Question: I'm learning JS and I'm stuck...
I want to create a countdown (it's done, my countdown is working) who keep running when the page is reloaded.
I used the sessionStorage to "save" the countdown value and also to check if a sessionStorage exists when the page is loaded.
The problem is, I don't know how keep running the countdown with values saved in the sessionStorage.
Could you please help me?
'''
class Timer {
constructor(secondes, minutes) {
this.secondes = secondes;
this.minutes = minutes;
this.button = document.getElementById("button");
this.counter = document.getElementById("counter");
this.storageCheck();
}
countdown(minutes) {
var seconds = this.secondes;
var mins = this.minutes;
var myCounter = this.counter;
function tick() {
var current_minutes = mins-1;
seconds--;
myCounter.innerHTML = current_minutes + ":" + (seconds < 10 ? "0" : "") + seconds;
var duration = sessionStorage.setItem("timer", myCounter.innerHTML);
if( seconds > 0 ) {
setTimeout(tick, 1000);
} else {
if(mins > 1){
countdown(mins-1);
}
}
}
tick();
}
buttonClick() {
button.addEventListener("click", () => {
this.countdown(this.minutes);
})
}
storageCheck() {
if (sessionStorage.getItem("timer")) {
// keep the countdown running
}
}
}
let newTimer = new Timer(60, 20);
newTimer.buttonClick();
'''
'''
<!DOCTYPE html>
<html>
<head>
<title>Test Countdown</title>
</head>
<body>
<div id="counter"></div>
<button id="button">Run</button>
<script type="text/javascript" src="countdown.js"></script>
</body>
</html>
'''

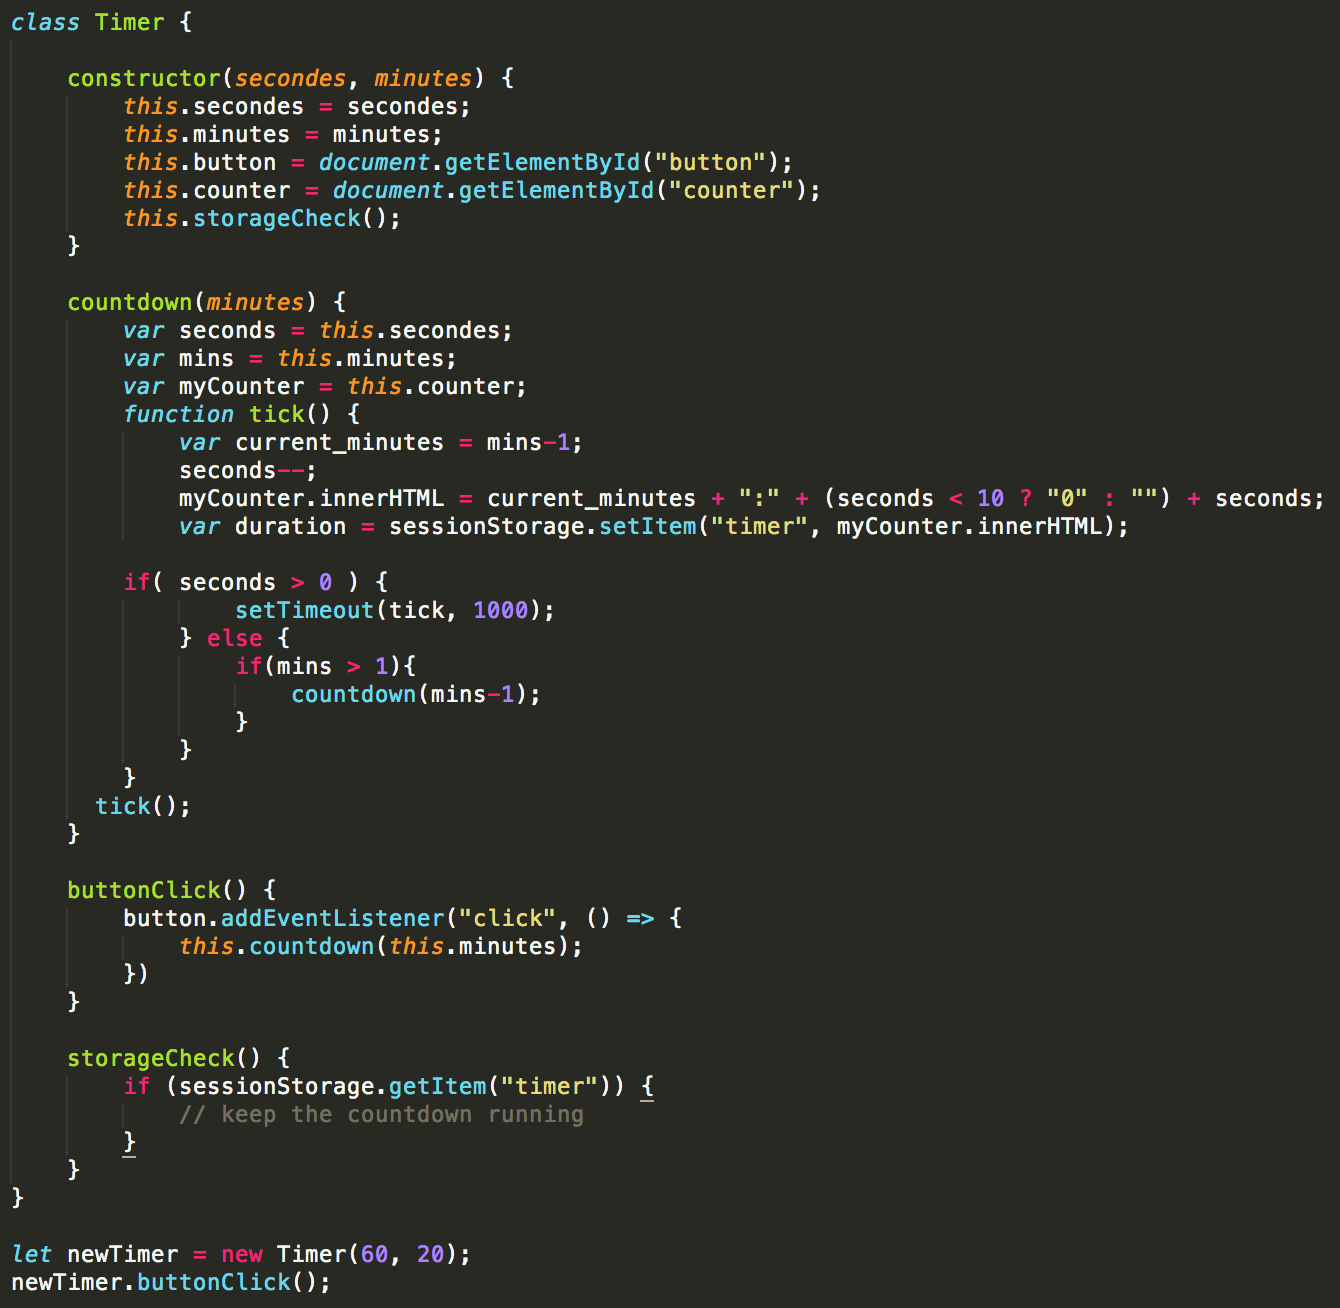
Answer: In constructor before initializing secondes and minutes check if they are in the storage.If they dont exists then only set the 'this.secondes = secondes' and 'this.minutes = minutes;'
'''
constructor(secondes, minutes) {
this.button = document.getElementById("button");
this.counter = document.getElementById("counter");
if(!this.storageCheck()){ //check if seconds are mins are stored in storage
this.secondes = secondes; //if not set mins and sec to value passed in constructor
this.minutes = minutes;
}
else{
this.countdown(this.minutes);
}
}
'''
In storage check function , check if the values are there, if there get the values and set to this.secondes and this.minutes and return true else return false
'''
storageCheck() {
//if both mins and secs exists
if (sessionStorage.getItem("mins") &&sessionStorage.getItem("secs")) {
// keep the countdown running
this.minutes=parseInt(sessionStorage.getItem("mins"));//get min
this.secondes=parseInt(sessionStorage.getItem("secs"));//get secs
return true;
}
else
return false;
}
'''
and in countdown funciton save the values to storage
'''
sessionStorage.setItem("mins",vm.minutes);//set current min
sessionStorage.setItem("secs",vm.secondes);//set current sec
'''
Try running this here :<URL>
'''
class Timer {
constructor(secondes, minutes) {
this.button = document.getElementById("button");
this.counter = document.getElementById("counter");
if(!this.storageCheck()){ //check if seconds are mins are stored in storage
this.secondes = secondes; //if not set mins and sec to value passed in constructor
this.minutes = minutes;
}
else{
this.countdown();
}
}
countdown() {
debugger;
var vm=this;
if(!(this.minutes-1<0))
this.minutes--;
let tick= function(){
vm.secondes--
if(vm.secondes==0){
vm.secondes=59;
vm.minutes--;
}
vm.counter.innerHTML = vm.minutes + ":" + (vm.secondes < 10 ? "0" : "") + vm.secondes;
if(vm.minutes == 0 && vm.secondes-1==0){
vm.secondes--;
vm.counter.innerHTML = vm.minutes + ":" + vm.secondes-1;
}
else{
setTimeout(tick,1000);
}
sessionStorage.setItem("mins",vm.minutes);//set current min
sessionStorage.setItem("secs", vm.secondes);//set current sec
}
setTimeout(tick,1000);
}
buttonClick() {
button.addEventListener("click", () => {
this.countdown();
})
}
storageCheck() {
//if both mins and secs exists
if (sessionStorage.getItem("mins") && sessionStorage.getItem("secs")) {
// keep the countdown running
this.minutes=parseInt(sessionStorage.getItem("mins"));//get min
this.secondes=parseInt(sessionStorage.getItem("secs"));//get secs
return true;
}
else
return false;
}
}
let newTimer = new Timer(60, 20);
newTimer.buttonClick();
'''